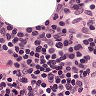
Metastatic tissue present: no